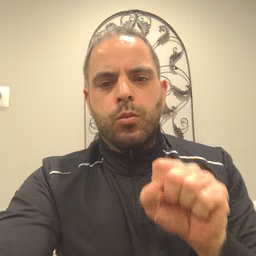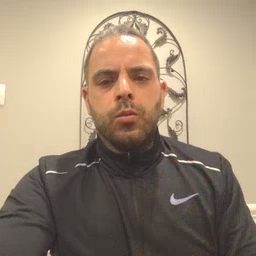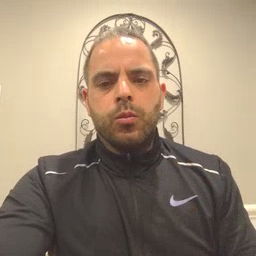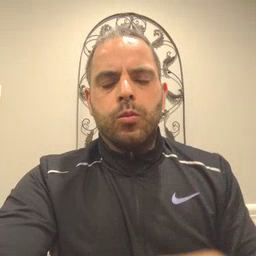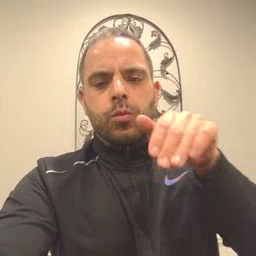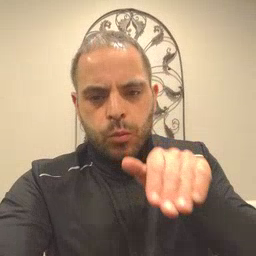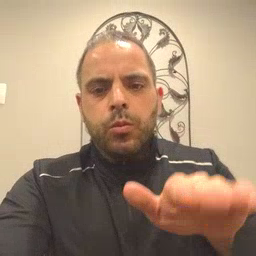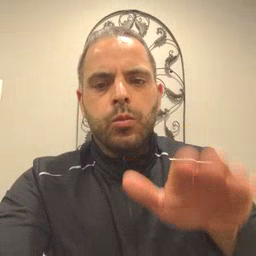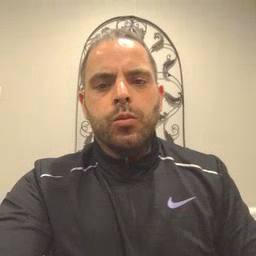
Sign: into